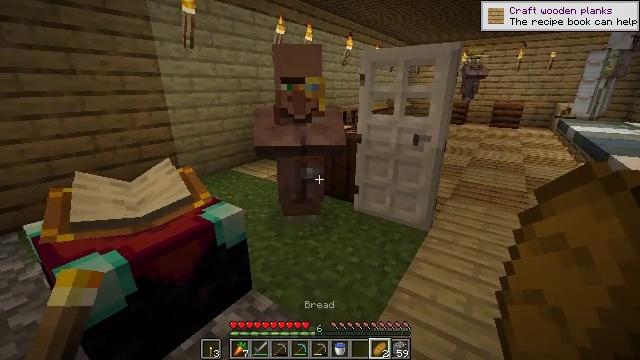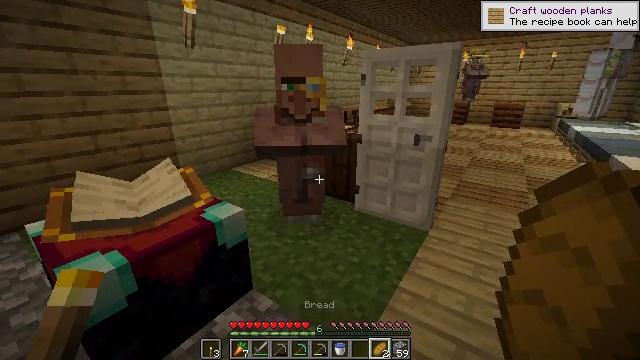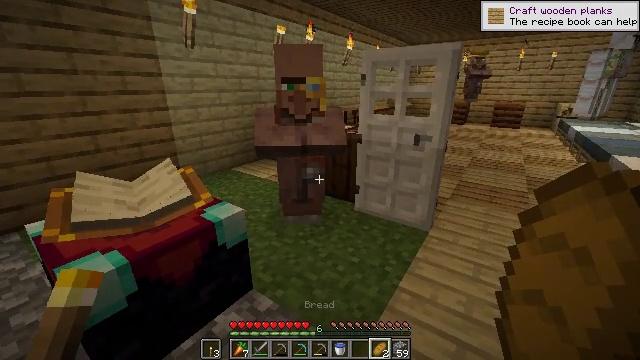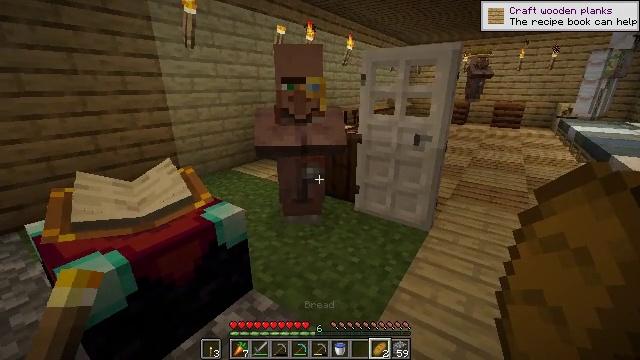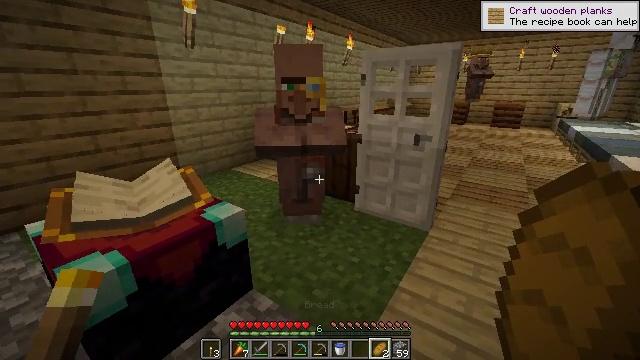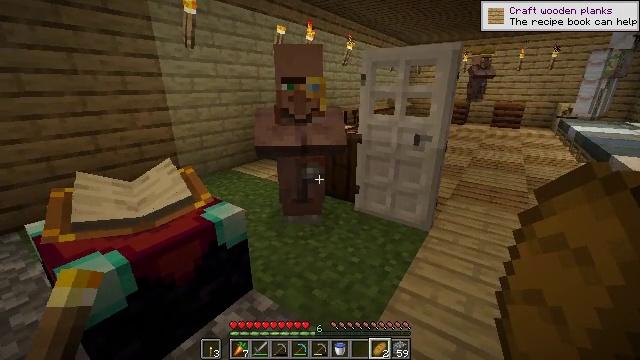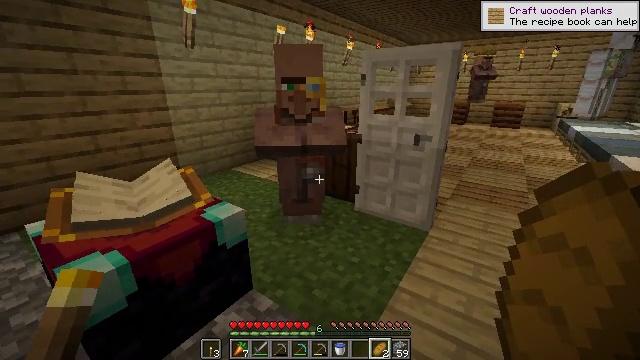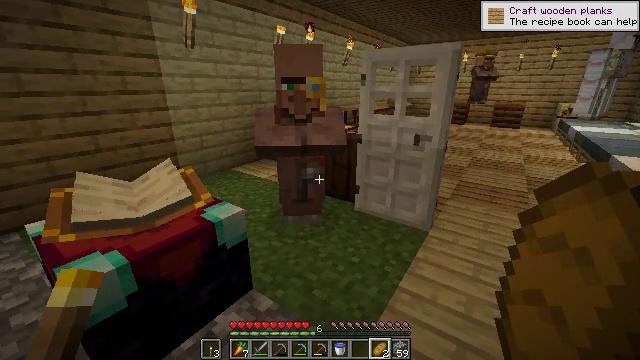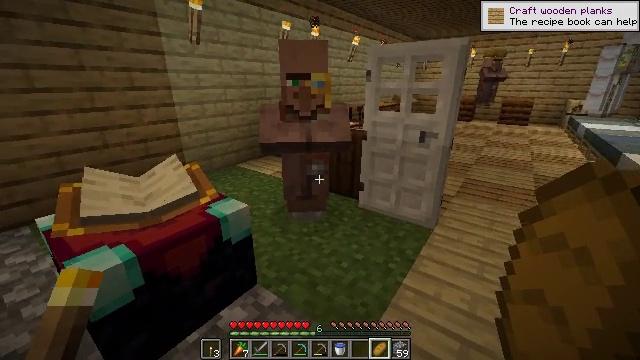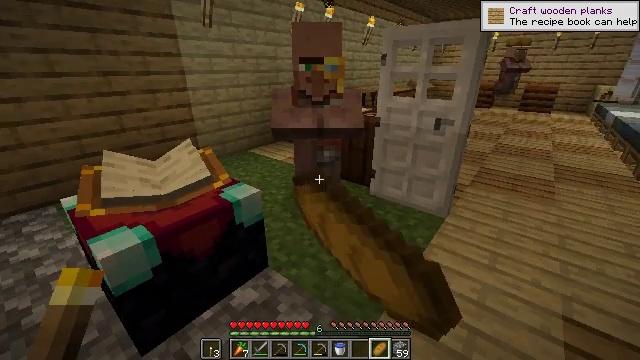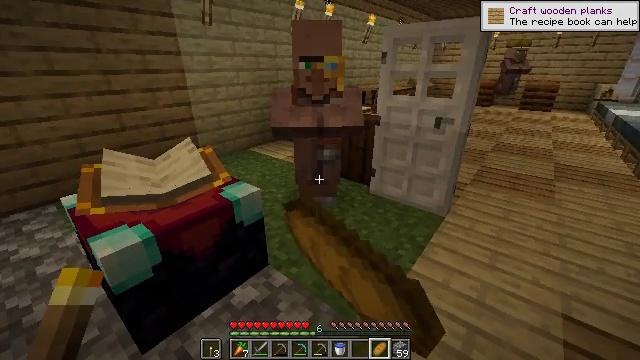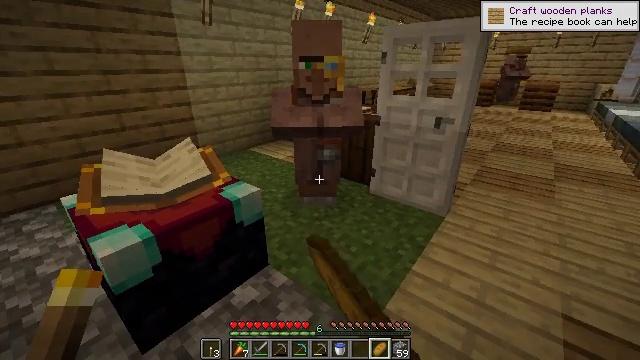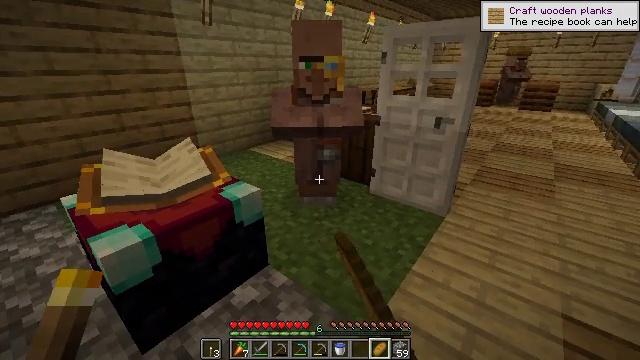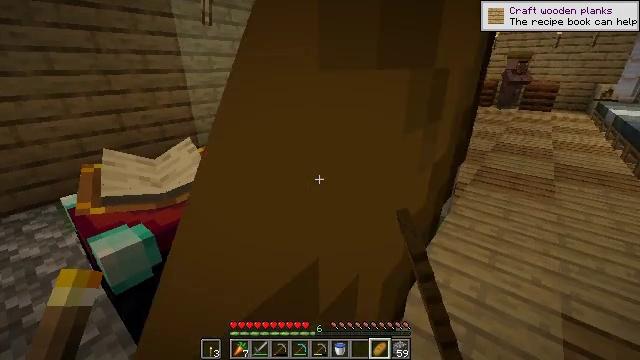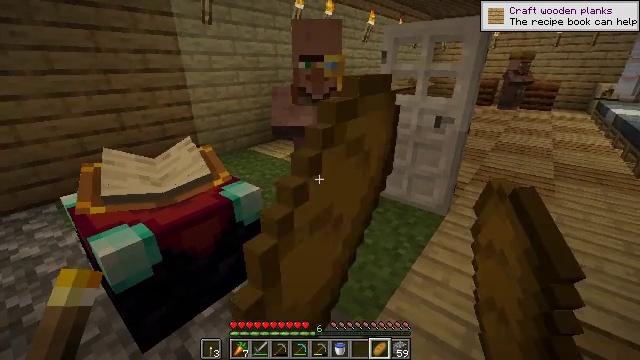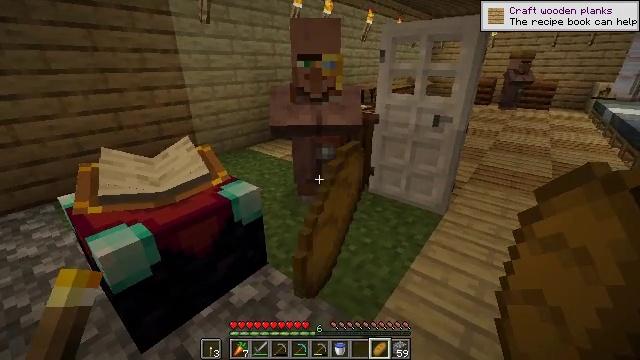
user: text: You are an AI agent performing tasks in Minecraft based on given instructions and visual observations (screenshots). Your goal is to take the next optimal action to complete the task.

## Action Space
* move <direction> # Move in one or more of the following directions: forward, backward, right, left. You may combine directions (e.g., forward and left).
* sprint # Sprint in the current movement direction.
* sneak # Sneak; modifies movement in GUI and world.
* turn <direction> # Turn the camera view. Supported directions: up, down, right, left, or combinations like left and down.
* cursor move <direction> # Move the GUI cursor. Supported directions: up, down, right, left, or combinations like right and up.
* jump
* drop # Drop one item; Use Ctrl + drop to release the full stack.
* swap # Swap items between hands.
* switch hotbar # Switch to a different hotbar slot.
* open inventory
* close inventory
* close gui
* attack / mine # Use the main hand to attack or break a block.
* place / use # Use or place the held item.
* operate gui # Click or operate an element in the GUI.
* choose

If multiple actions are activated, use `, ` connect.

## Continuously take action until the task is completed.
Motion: motion action
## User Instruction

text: Remove a bread from the inventory.
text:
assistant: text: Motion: no_op
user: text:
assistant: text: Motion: no_op
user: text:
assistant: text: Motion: no_op
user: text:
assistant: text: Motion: no_op
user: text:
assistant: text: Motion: no_op
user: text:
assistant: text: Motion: no_op
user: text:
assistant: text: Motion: no_op
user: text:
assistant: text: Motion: turn left, drop
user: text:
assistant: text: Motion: turn left and down, drop
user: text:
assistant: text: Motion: no_op
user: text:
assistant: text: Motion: no_op
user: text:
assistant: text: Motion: no_op
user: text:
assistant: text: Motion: no_op
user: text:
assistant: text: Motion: no_op
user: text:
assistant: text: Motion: no_op
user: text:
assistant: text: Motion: turn right
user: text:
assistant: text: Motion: turn right
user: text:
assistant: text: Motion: no_op
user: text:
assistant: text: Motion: turn right
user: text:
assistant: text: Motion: turn right
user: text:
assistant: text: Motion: turn right
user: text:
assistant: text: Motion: turn right
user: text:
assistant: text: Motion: turn right
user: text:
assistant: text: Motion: move forward, turn right and up
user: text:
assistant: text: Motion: move forward, turn right
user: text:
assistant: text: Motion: move forward, turn right
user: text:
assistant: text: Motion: move forward, turn right and up
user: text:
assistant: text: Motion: move forward, turn right and up
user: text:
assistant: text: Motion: move forward
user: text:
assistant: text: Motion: move forward